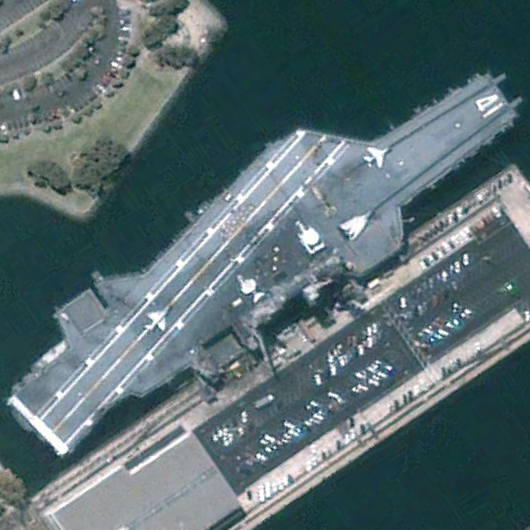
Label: aircraft_carrier